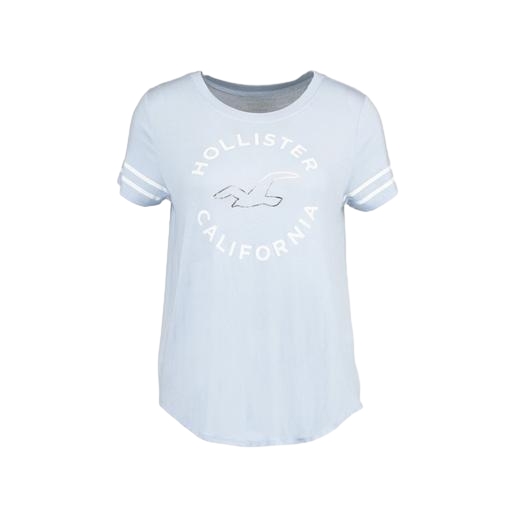
t-shirt classique light blue, blue logo jersey tee, blue high-low graphic t-shirt, white background